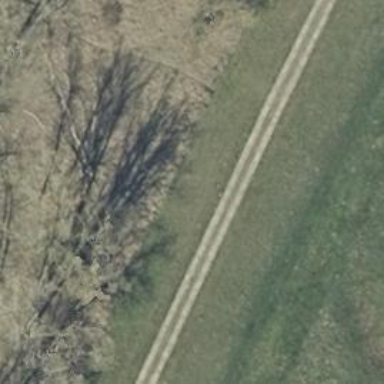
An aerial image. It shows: Track road with grade1 tracktype. The road has concrete lanes.